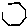
Label: hexagon